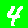
Digit: 4